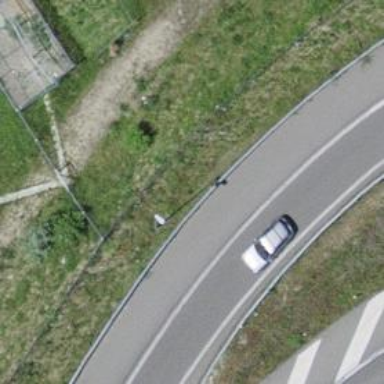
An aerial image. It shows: Guard rail as barrier.